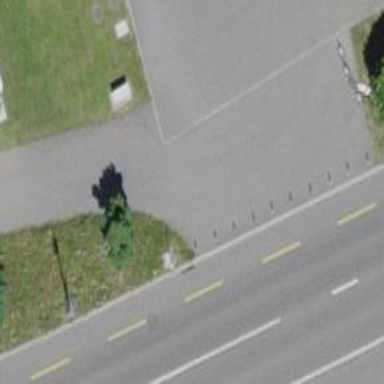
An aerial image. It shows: Bollard barrier.